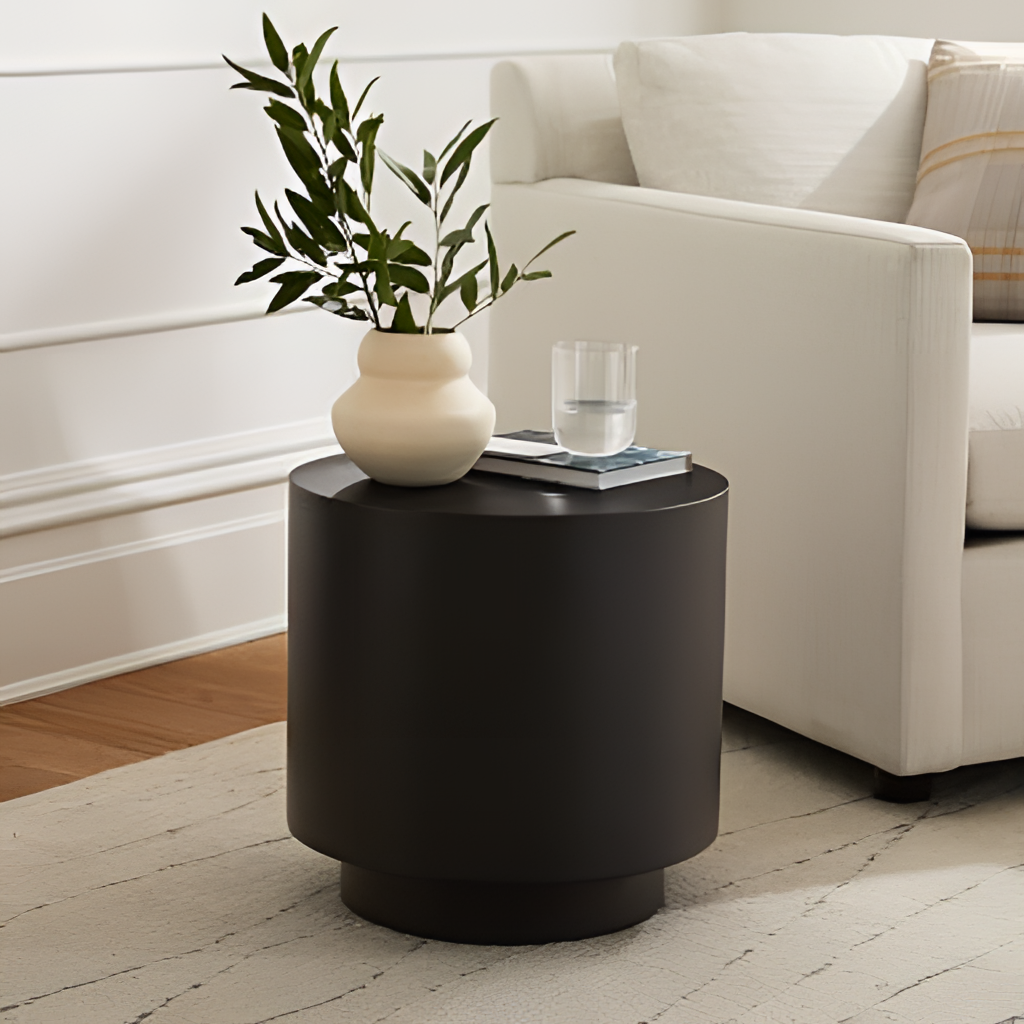
white fabric sofa, living room, contemporary, wood flooring, with plank pattern, white paint wallpaper, with solid pattern